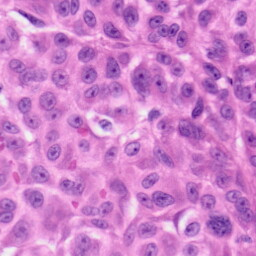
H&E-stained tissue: Skin